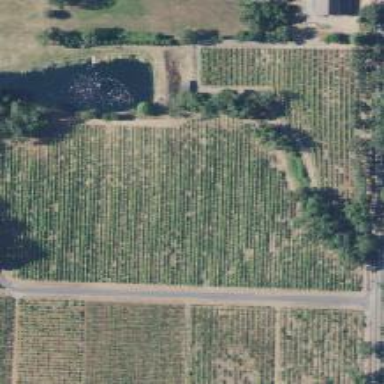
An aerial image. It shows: Vineyard with grape crops.